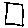
Label: square